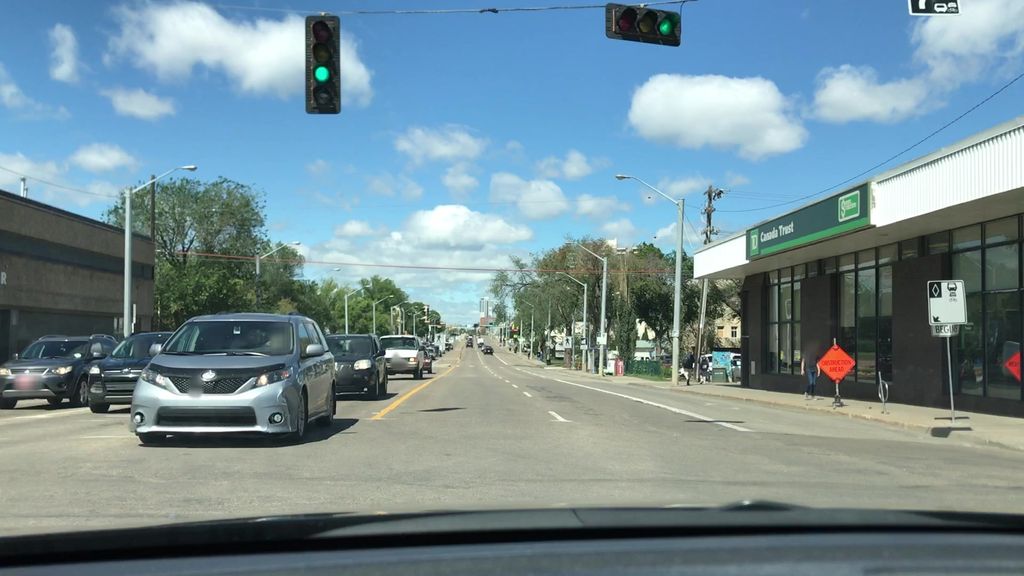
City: edmonton